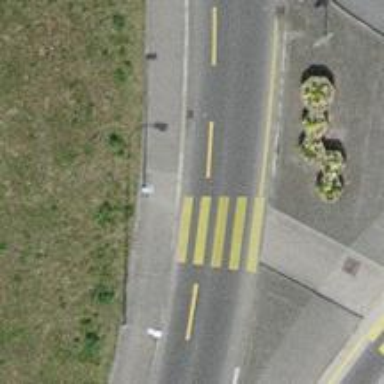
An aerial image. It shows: Uncontrolled zebra crossing on the road.